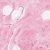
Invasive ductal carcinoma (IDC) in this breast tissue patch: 0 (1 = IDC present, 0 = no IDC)